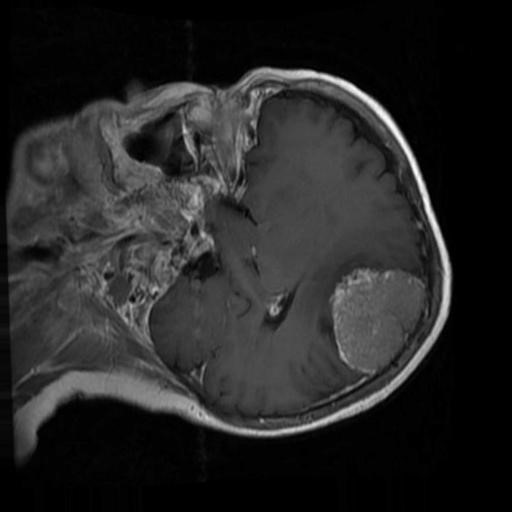
Label: brain_menin